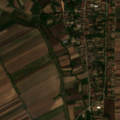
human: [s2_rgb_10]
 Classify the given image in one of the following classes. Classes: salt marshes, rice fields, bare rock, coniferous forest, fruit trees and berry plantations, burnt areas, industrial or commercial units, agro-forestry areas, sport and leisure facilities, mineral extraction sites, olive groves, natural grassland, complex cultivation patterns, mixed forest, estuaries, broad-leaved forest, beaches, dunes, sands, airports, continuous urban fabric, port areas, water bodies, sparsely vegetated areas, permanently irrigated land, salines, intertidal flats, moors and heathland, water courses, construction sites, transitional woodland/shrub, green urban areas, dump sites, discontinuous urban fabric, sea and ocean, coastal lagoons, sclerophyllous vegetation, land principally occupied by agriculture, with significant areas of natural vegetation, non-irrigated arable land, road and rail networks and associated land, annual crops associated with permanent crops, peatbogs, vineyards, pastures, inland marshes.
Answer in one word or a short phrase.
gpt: discontinuous urban fabric, non-irrigated arable land, complex cultivation patterns